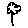
Label: flower